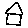
Label: house